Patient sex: F
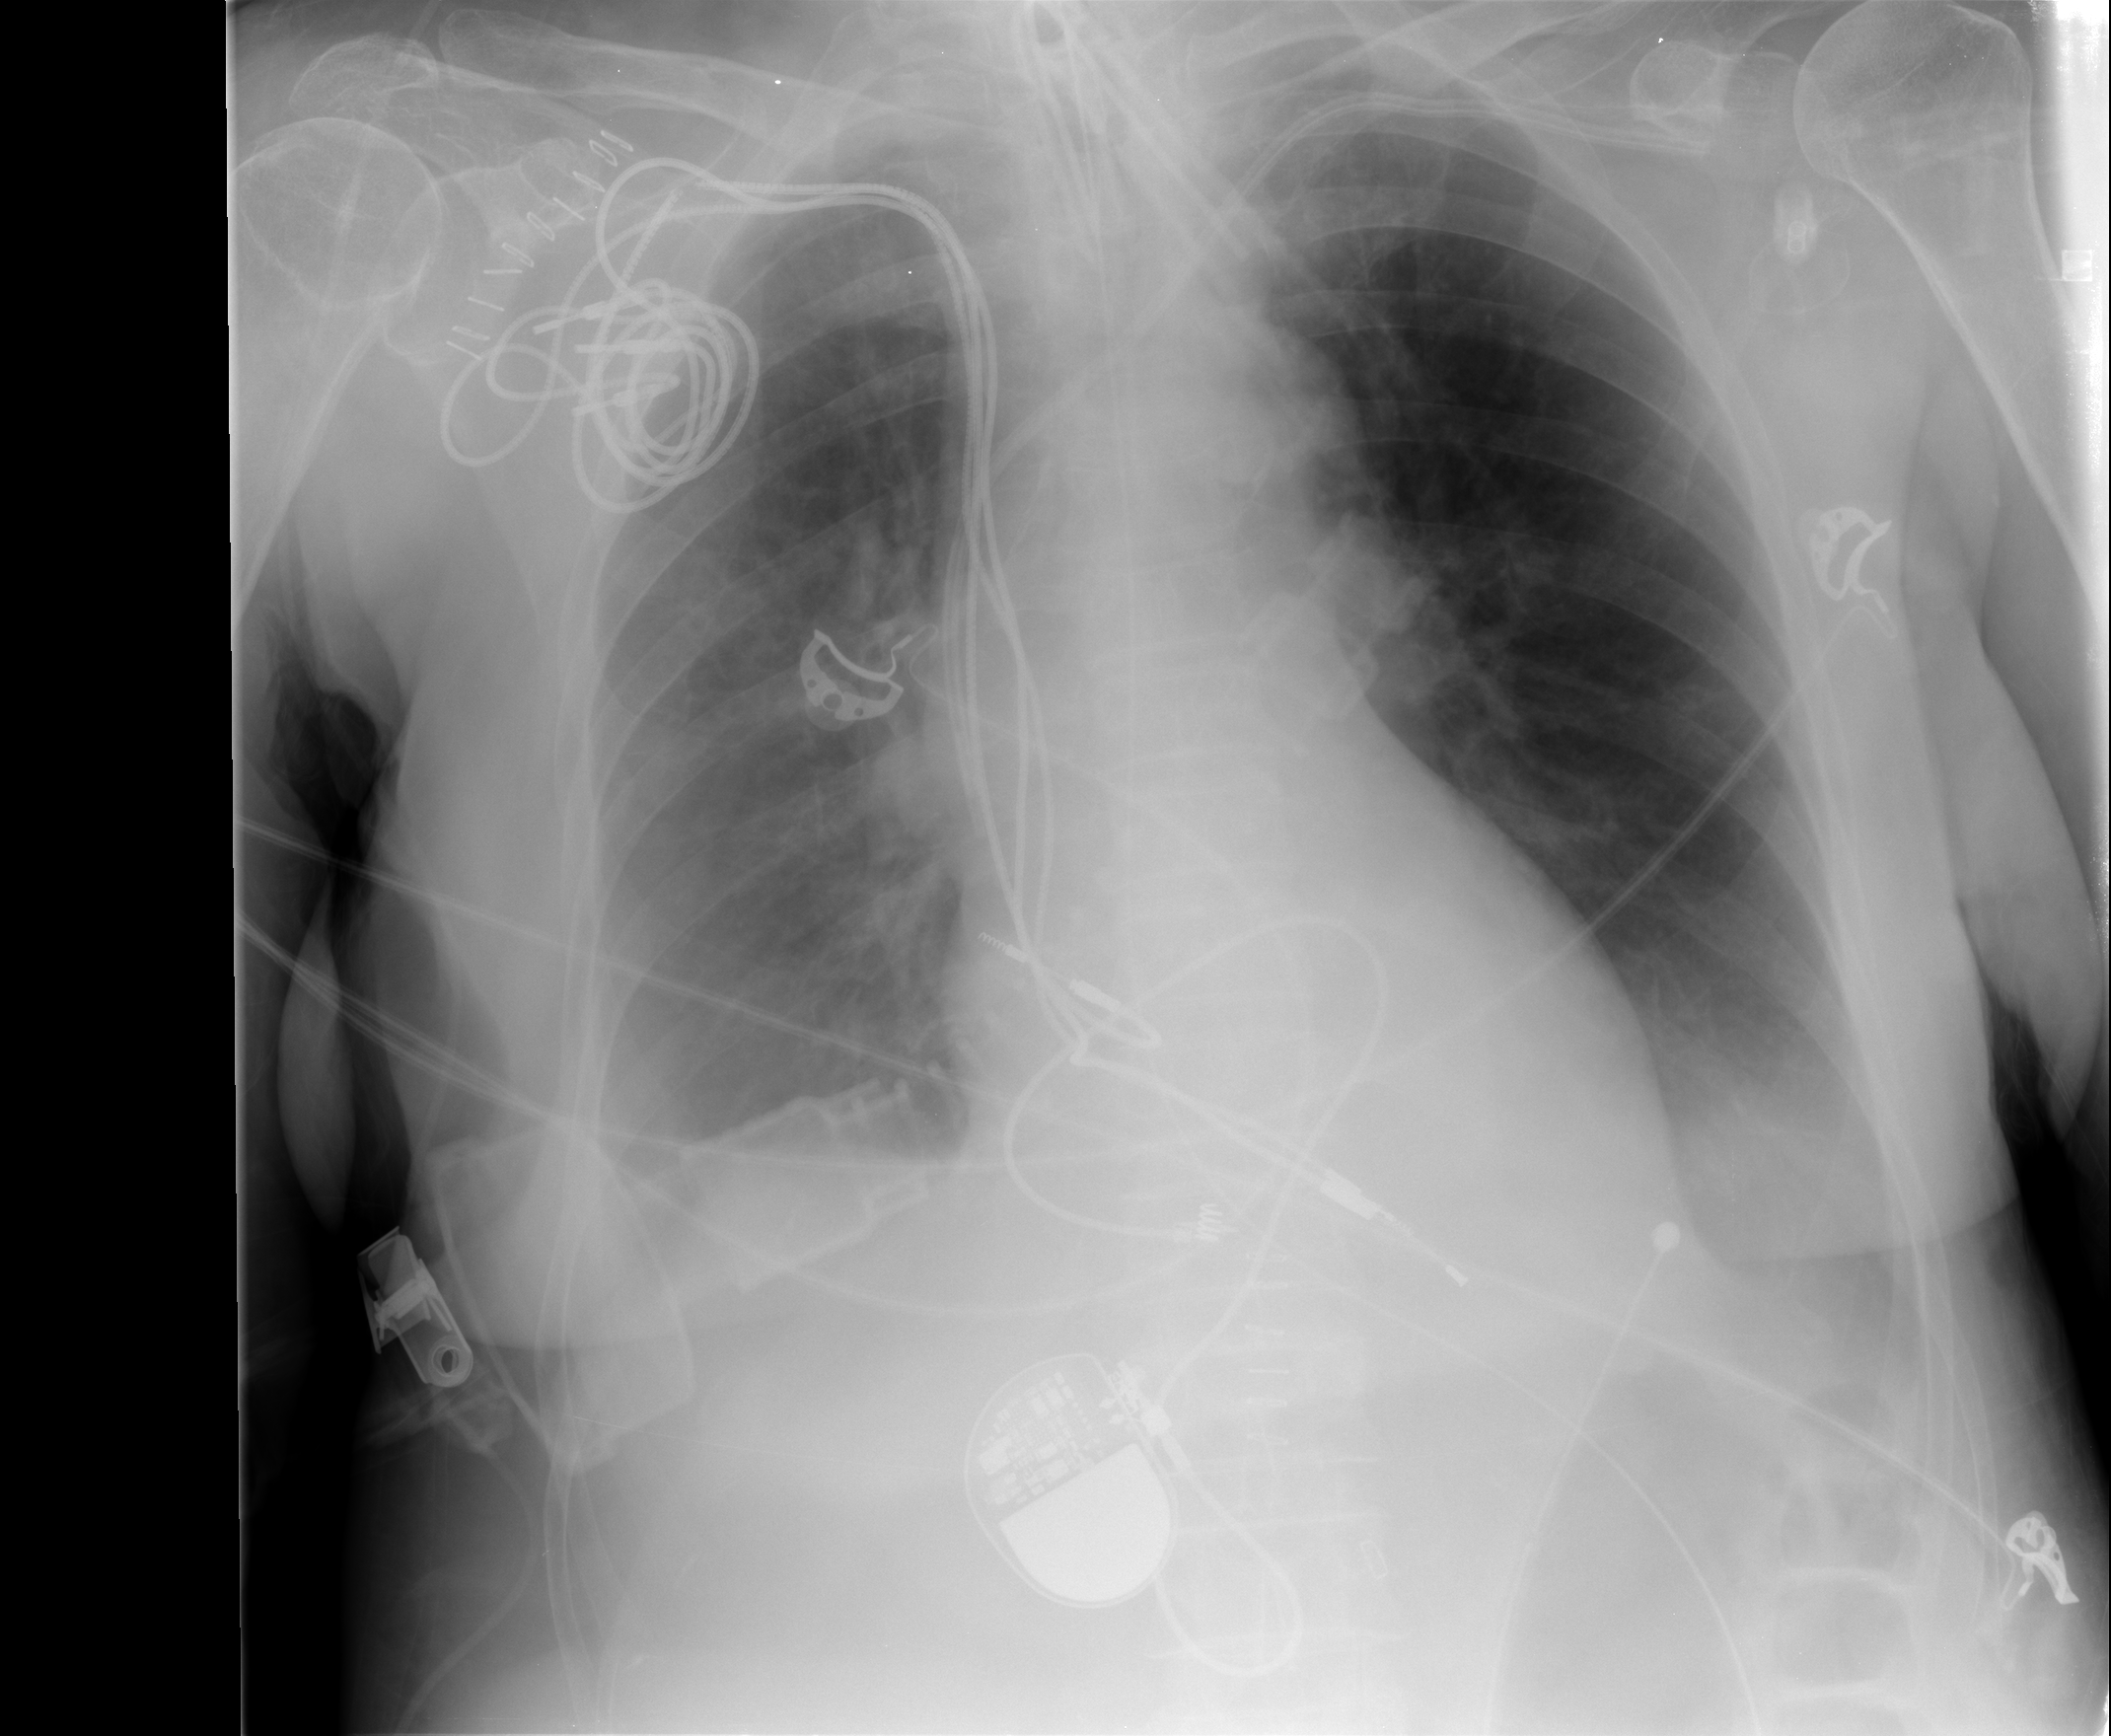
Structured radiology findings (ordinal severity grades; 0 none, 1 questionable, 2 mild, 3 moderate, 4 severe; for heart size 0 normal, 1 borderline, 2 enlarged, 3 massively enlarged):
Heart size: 0
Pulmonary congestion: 2
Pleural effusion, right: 2
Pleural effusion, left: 0
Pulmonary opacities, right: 0
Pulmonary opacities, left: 0
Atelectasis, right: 0
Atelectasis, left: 0